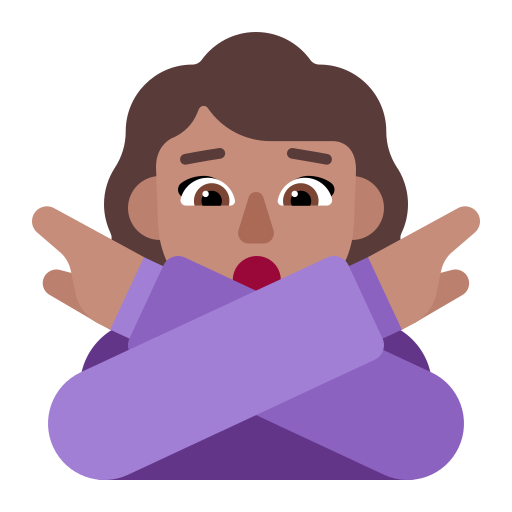
woman gesturing no flat